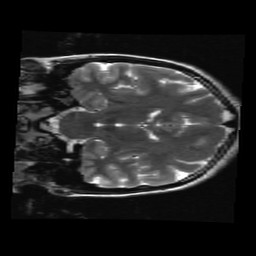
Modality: T2w
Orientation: coronal
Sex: female
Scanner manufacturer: ge
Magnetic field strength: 3 T
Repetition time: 5 s
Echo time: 0.101 s